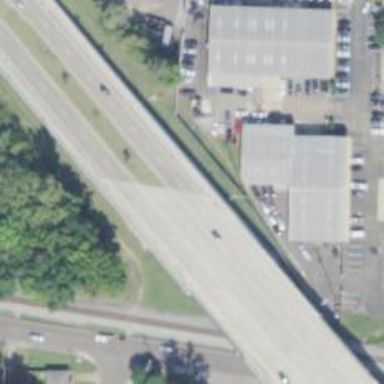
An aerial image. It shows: Primary highway with bridge.